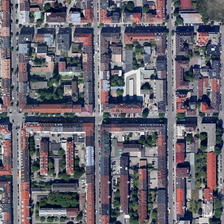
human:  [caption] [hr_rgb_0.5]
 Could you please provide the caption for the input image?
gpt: many buildings with some green trees are in a dense residential area .

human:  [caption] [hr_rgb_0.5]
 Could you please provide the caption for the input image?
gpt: many buildings with some green trees are in a dense residential area .

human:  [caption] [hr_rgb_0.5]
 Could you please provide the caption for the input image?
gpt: a large collection of luxury residential .

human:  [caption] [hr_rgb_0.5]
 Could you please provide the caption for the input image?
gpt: a large collection of luxury residential .

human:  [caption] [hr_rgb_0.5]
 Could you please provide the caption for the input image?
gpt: a large collection of luxury residential .